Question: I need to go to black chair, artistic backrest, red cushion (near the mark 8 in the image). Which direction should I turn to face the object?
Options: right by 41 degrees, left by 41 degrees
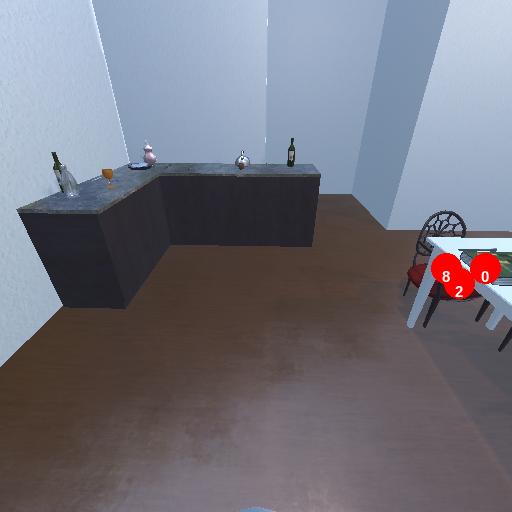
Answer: right by 41 degrees